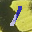
Label: 1